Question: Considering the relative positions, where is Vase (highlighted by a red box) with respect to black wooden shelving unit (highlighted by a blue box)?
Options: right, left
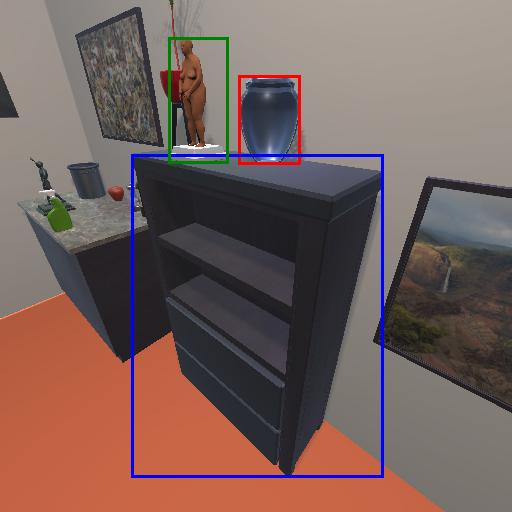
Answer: right